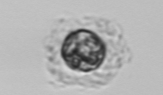
Label: Emiliania_huxleyi